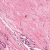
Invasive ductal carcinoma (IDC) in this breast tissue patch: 1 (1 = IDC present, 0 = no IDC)